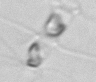
Label: Chaetoceros